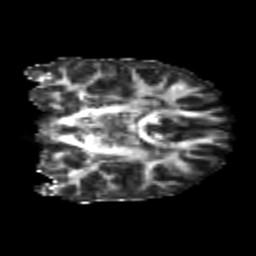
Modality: FA
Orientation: coronal
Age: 21
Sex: male
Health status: healthy
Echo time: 0.074 s